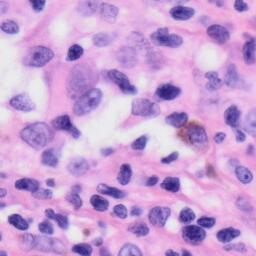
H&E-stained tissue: Skin